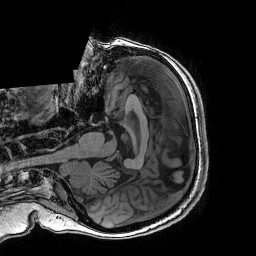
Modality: T1w
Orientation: axial
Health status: healthy
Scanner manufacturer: philips
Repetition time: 0.007616 s
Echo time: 0.00351 s